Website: ulta-beauty
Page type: address-validator
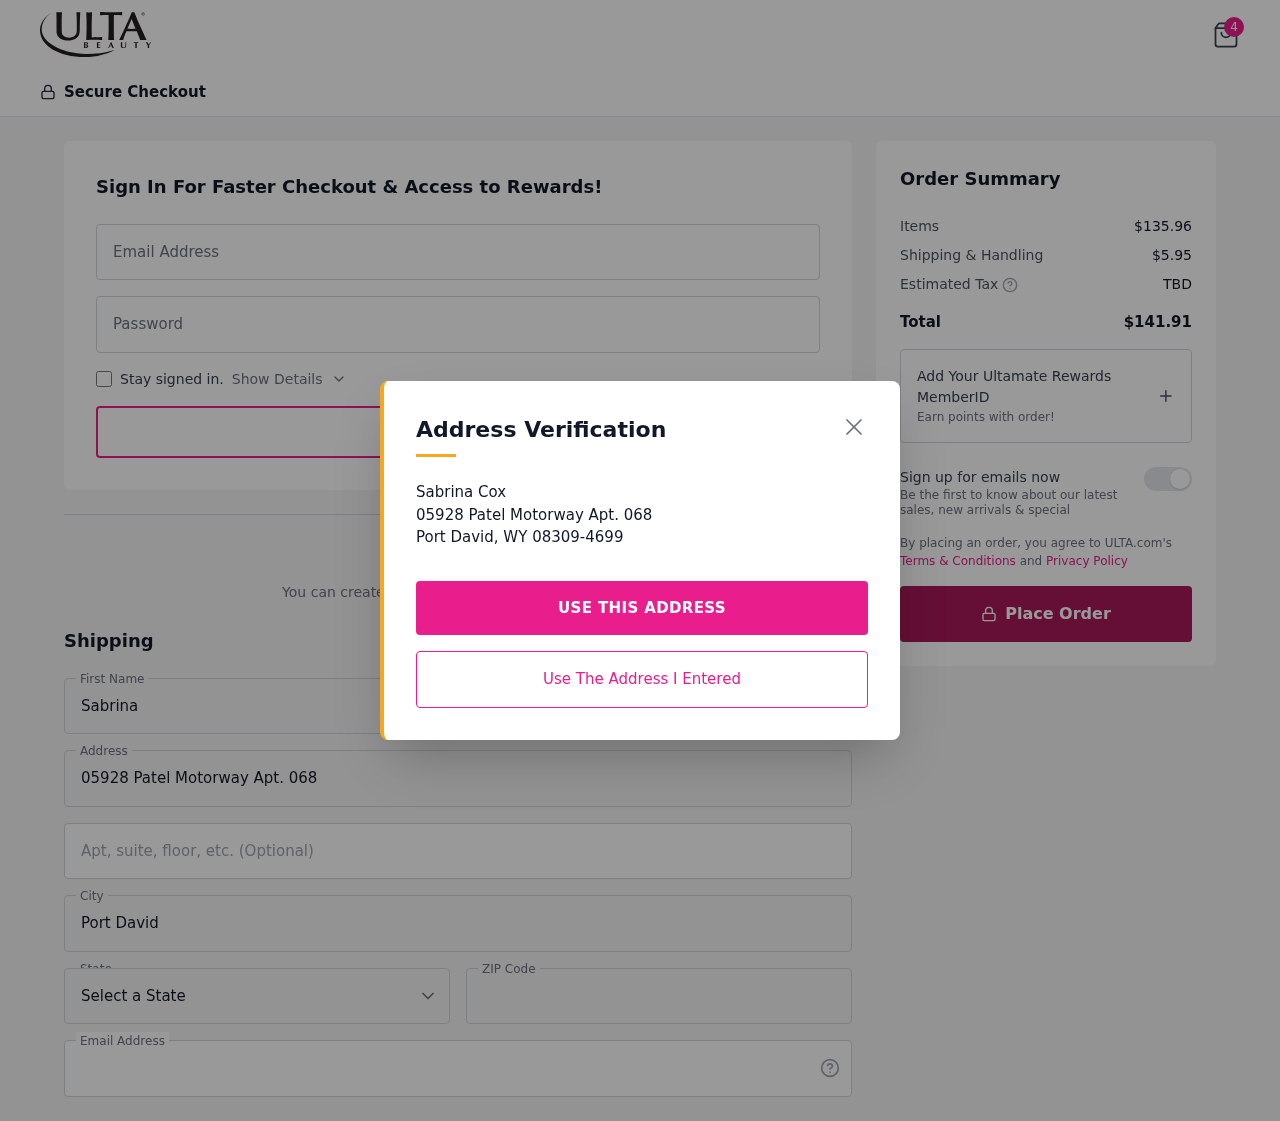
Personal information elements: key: PII_CITY
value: Port David
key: PII_EMAIL
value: sabrina_cox@yahoo.com
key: PII_FIRSTNAME
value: Sabrina
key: PII_LASTNAME
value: Cox
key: PII_POSTCODE
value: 08309
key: PII_STATE_ABBR
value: WY
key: PII_STREET
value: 05928 Patel Motorway Apt. 068
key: PII_STREET2
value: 05928 Patel Motorway Apt. 068
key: PII_FULLNAME2
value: Sabrina Cox
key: PII_CITY2
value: Port David
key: PII_STATE_ABBR2
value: WY
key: PII_POSTCODE_FULL
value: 08309
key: PII_POSTCODE_EXT
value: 4699
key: PII_POSTCODE_NUMERIC
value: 8309
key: PII_POSTCODE_EXT_NUMERIC
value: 4699
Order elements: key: ORDER_NUM_ITEMS
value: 4
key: ORDER_SUBTOTAL
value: $135.96
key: ORDER_SHIPPING_COST
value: $5.95
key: ORDER_TOTAL
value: $141.91